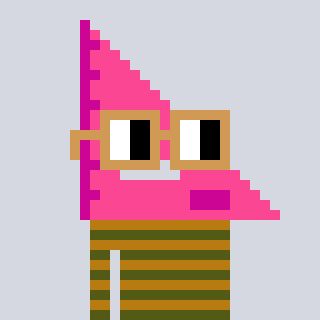
a pixel art character with square brown glasses, a squadron ruler-shaped head and a gold-colored body on a cool background